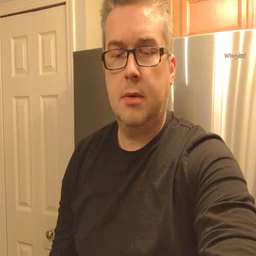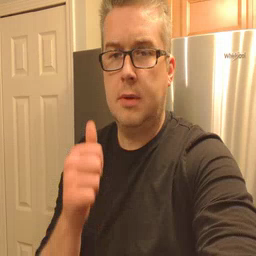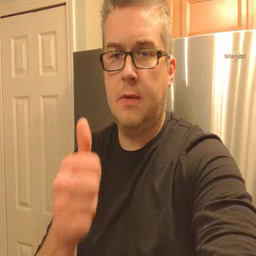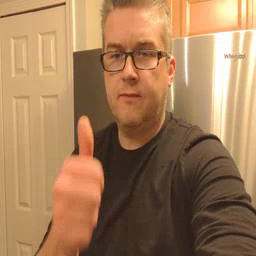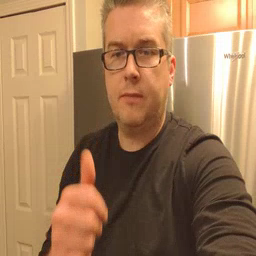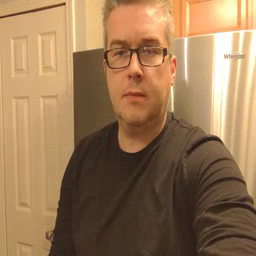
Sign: yourself